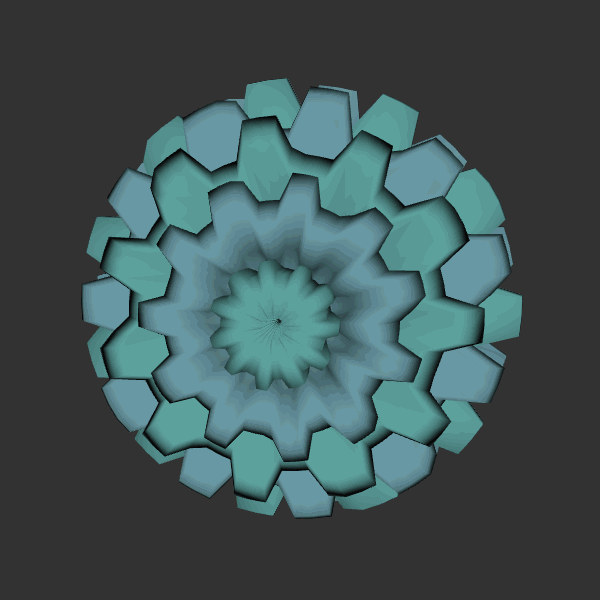
Background: dark